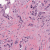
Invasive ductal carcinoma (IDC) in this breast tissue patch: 1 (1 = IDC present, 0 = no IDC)